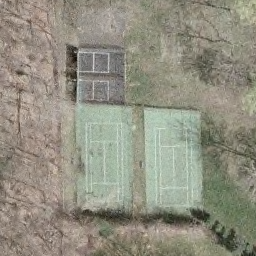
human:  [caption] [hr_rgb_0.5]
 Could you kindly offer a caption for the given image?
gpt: Two tennis courts arranged neatly with some withered plants surrounded .

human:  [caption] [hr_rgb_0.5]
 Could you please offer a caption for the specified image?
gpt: There are two tennis courts arranged neatly on the lawn and surrounded by some withered plants .

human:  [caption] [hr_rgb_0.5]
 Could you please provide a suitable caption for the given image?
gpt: There are two tennis courts on the lawn and surrounded by some withered plants .

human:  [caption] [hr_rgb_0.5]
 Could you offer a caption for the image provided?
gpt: Two tennis courts are surrounded by some withered plants .

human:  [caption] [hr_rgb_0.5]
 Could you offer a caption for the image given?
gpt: There are two tennis courts arranged neatly and surrounded by some withered plants .